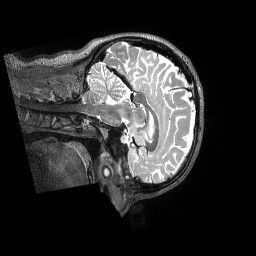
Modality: T2w
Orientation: sagittal
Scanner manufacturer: siemens
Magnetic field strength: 3 T
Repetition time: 3.2 s
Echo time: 0.563 s